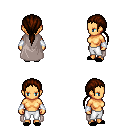
a pixel art fantasy rpg character, female body template, human, tanned skin, gray cape, white pants, brown ponytail hairstyle, white cloth bracers, black slippers, four views (front, back, left, right), 2x2 character sprite sheet, small pixel art, hard edges, no anti-aliasing